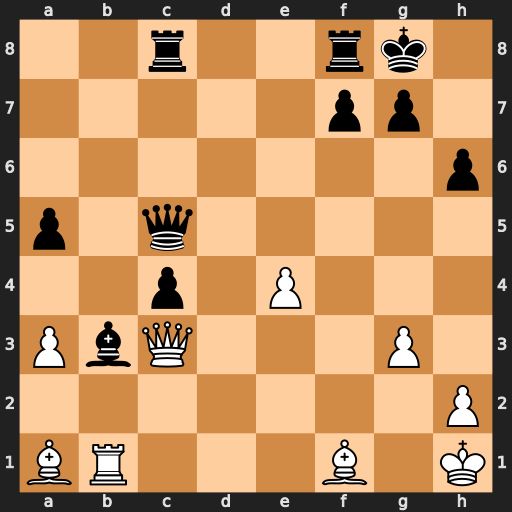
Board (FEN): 2r2rk1/5pp1/7p/p1q5/2p1P3/PbQ3P1/7P/BR3B1K
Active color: w
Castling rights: -
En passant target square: -
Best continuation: Qxg7#